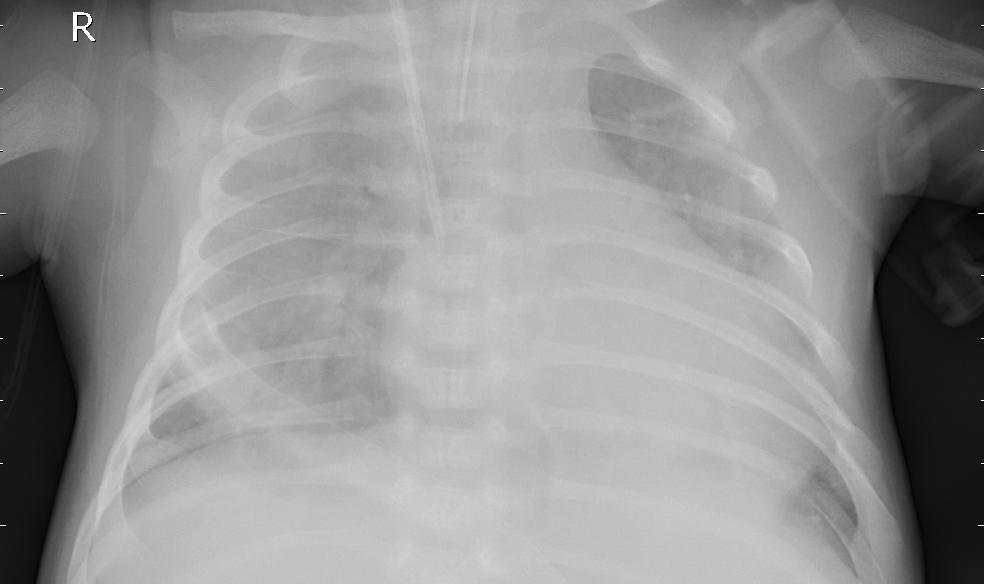
Diagnosis: PNEUMONIA